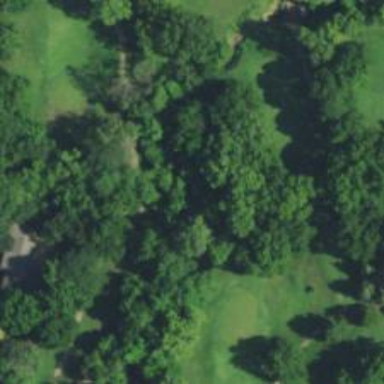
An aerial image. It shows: Path used for both walking and golf.